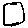
Label: square